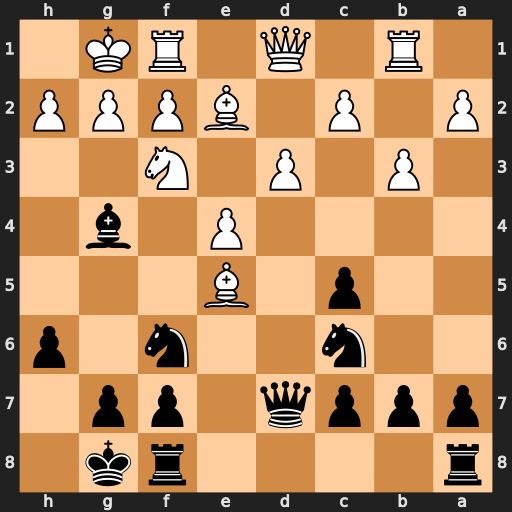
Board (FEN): r4rk1/pppq1pp1/2n2n1p/2p1B3/4P1b1/1P1P1N2/P1P1BPPP/1R1Q1RK1
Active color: b
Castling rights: -
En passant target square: -
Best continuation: Bxf3 Bxf6 Bxe2 Qxe2 gxf6